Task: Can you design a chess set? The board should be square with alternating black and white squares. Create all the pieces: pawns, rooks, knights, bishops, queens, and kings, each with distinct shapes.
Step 2937:
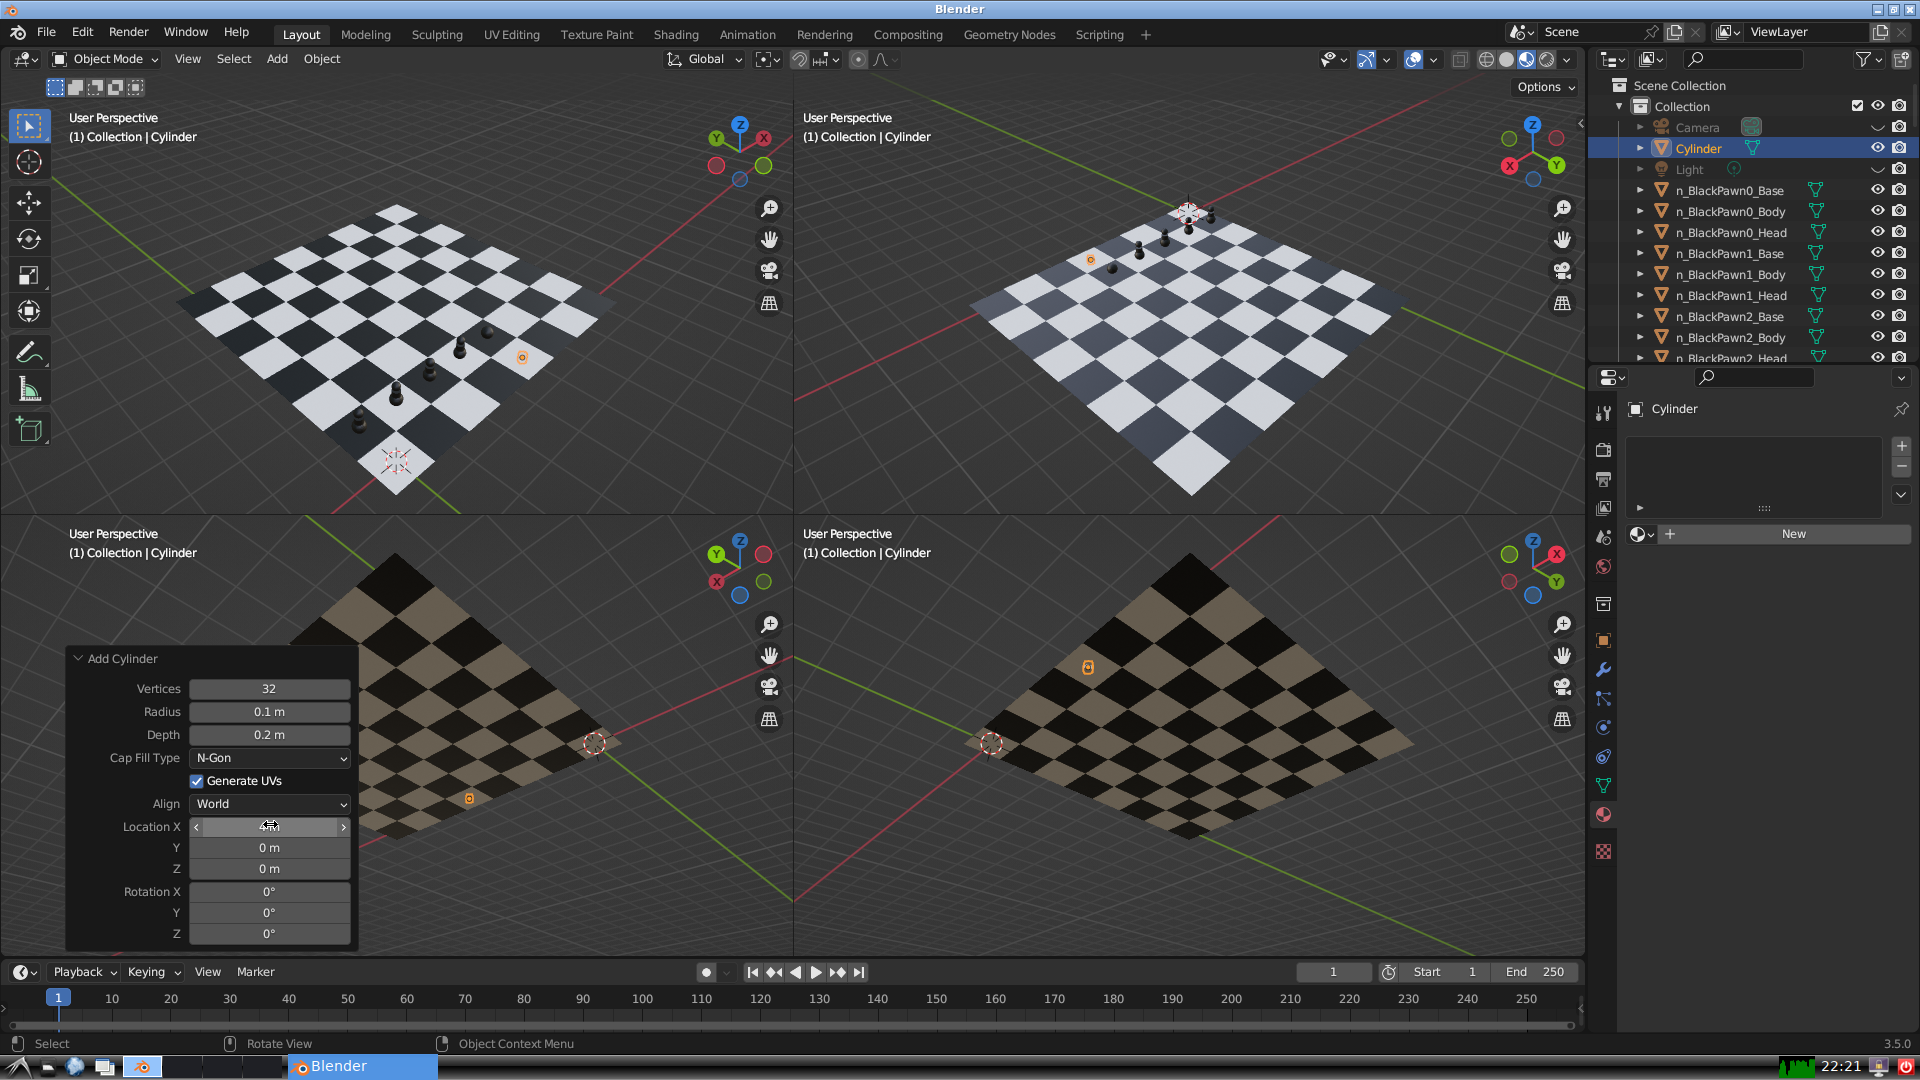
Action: {"mouse_move": [270, 844]}